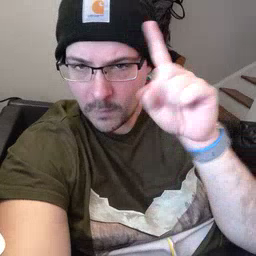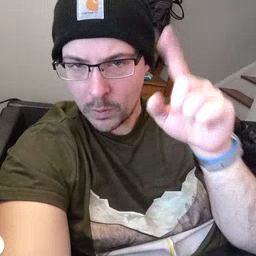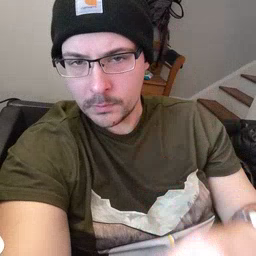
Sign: for